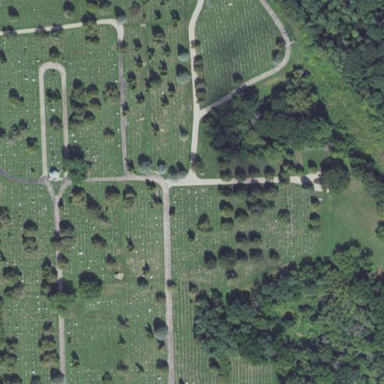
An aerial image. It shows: Cemetery.